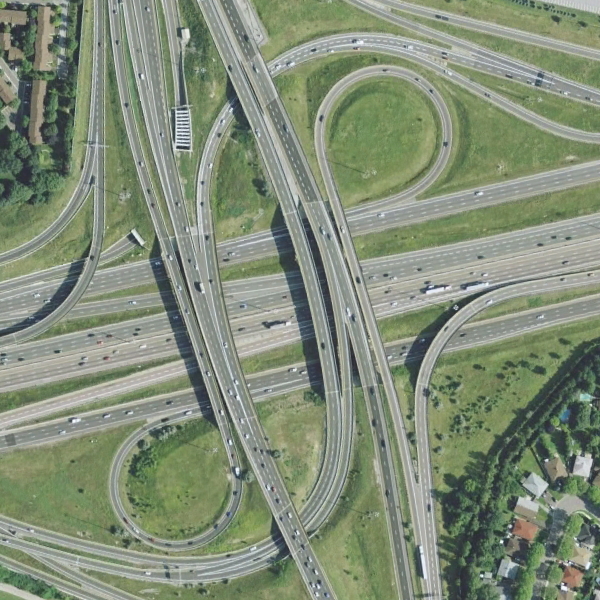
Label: Viaduct